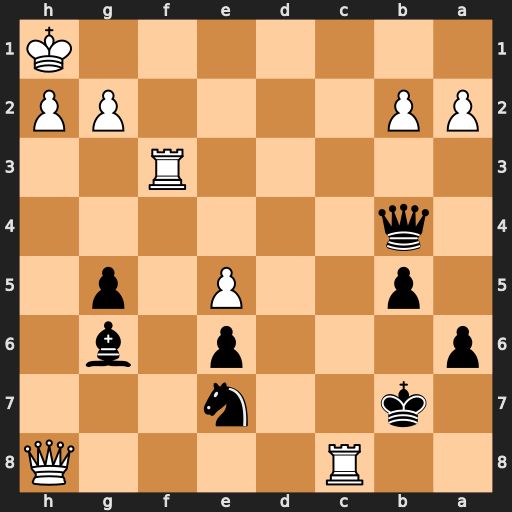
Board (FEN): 2R4Q/1k2n3/p3p1b1/1p2P1p1/1q6/5R2/PP4PP/7K
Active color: b
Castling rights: -
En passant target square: -
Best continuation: Qe1+ Rf1 Qxf1#